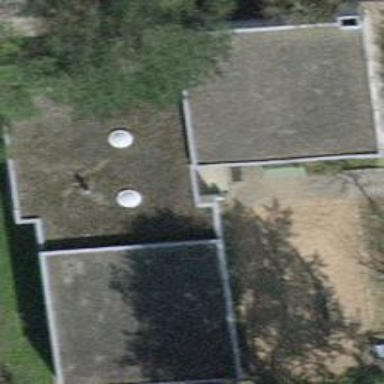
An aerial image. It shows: Flat roof kindergarten building.